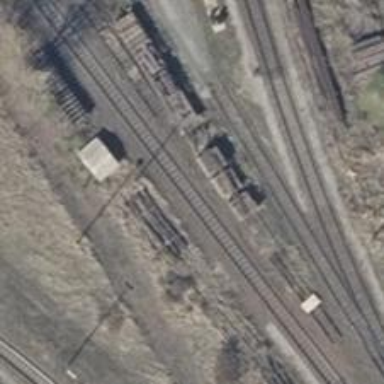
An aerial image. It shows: Railway yard.